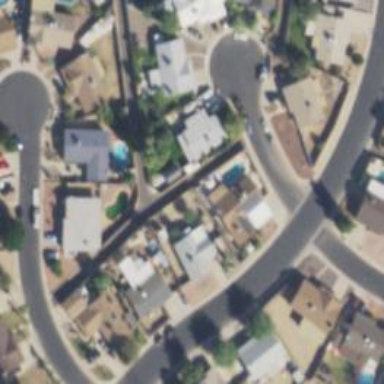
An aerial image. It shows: Alley classified as service road.